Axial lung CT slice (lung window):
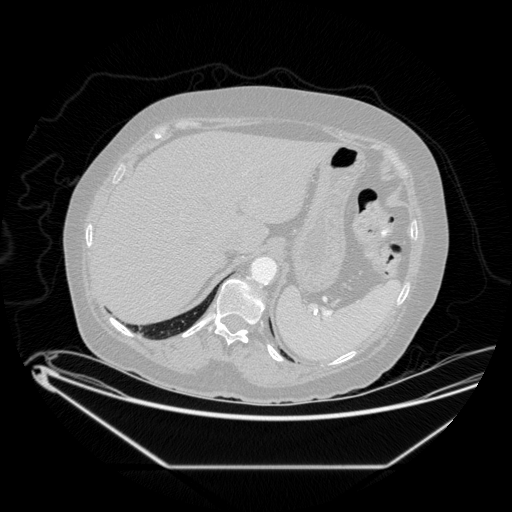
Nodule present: no